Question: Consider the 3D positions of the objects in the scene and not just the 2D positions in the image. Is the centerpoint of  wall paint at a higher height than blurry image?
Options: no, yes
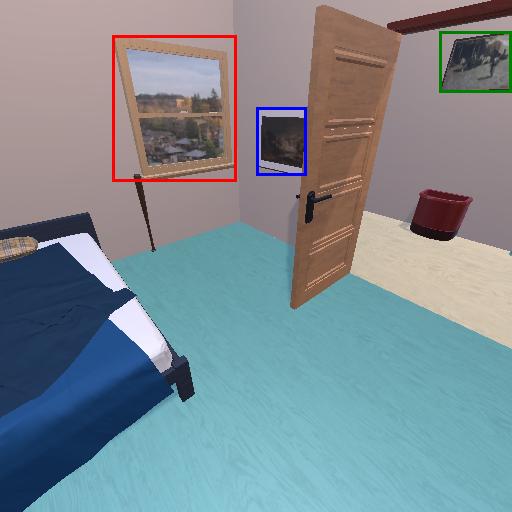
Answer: no